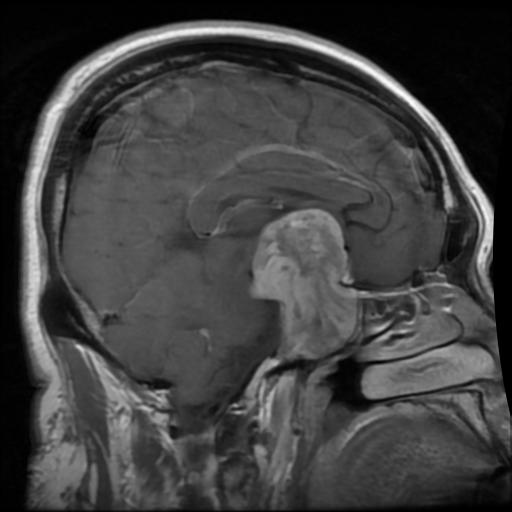
Label: pituitary